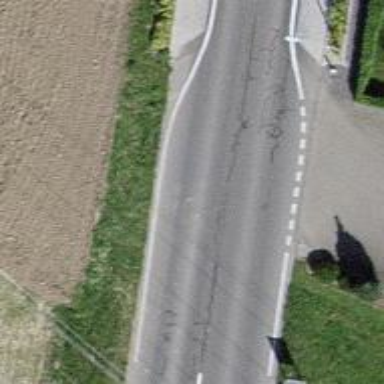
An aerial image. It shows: Tertiary road with asphalt surface.